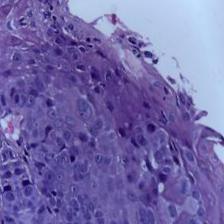
Diagnosis: OSCC